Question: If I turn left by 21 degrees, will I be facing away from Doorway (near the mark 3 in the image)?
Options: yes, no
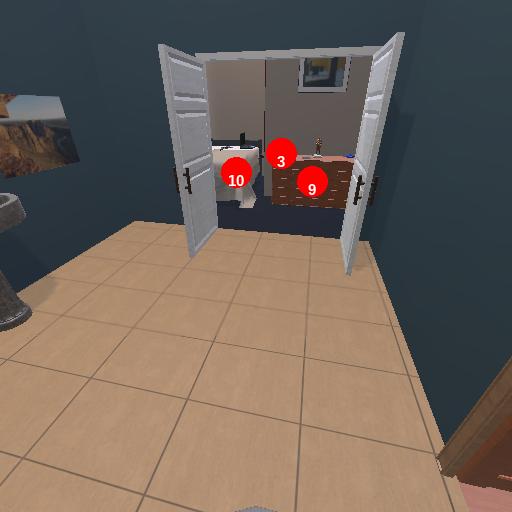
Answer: yes